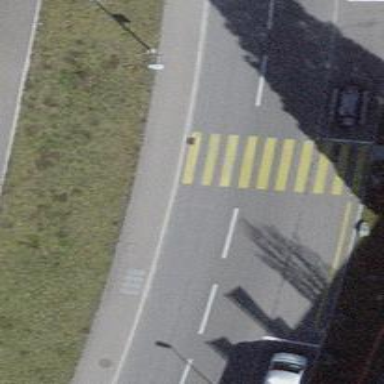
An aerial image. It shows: Marked crossing on footway.